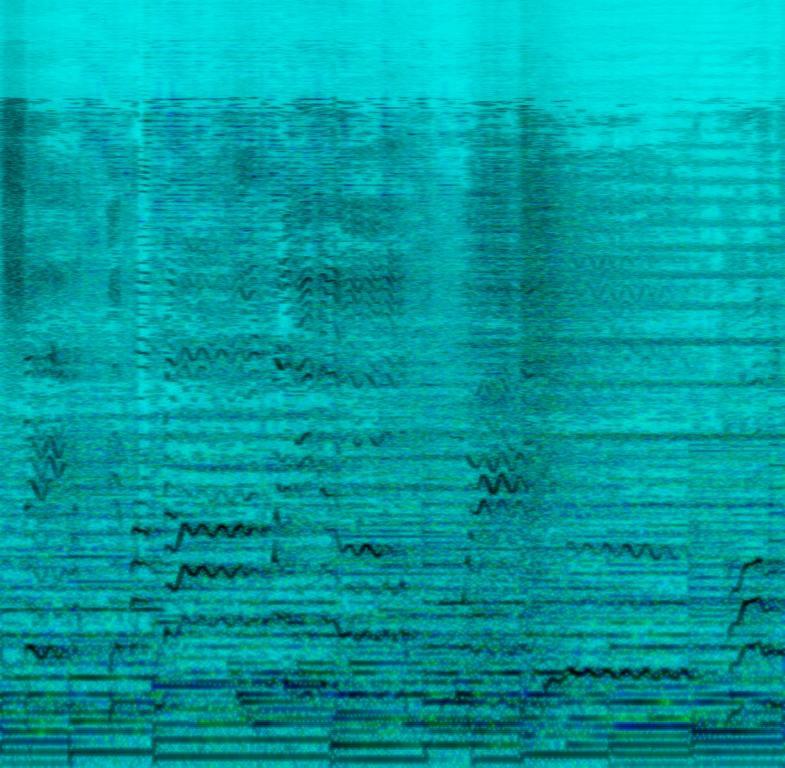
The Soul song features a passionate male vocal singing over a shimmering crash cymbal, sustained strings melody and mellow arpeggiated piano melody. At the very beginning there are some sizzling bells. It sounds romantic and heartfelt - like something you would want to sing to your partner.